Interaction volume radius: 5 \u00c5
Interaction volume height: 10 \u00c5
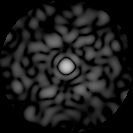
Disorder parameter: 0.8095